Question: My iOS iPhone simulator quit looking like an iPhone for some reason. Now it looks more like an iPad. Just yesterday it looked like an iPhone4/5 depending on my device selection.
Here is an example of the odd look: <URL>

Anyone know how to get it to look like an iPhone again? I want this for capturing demo shots.
Thanks
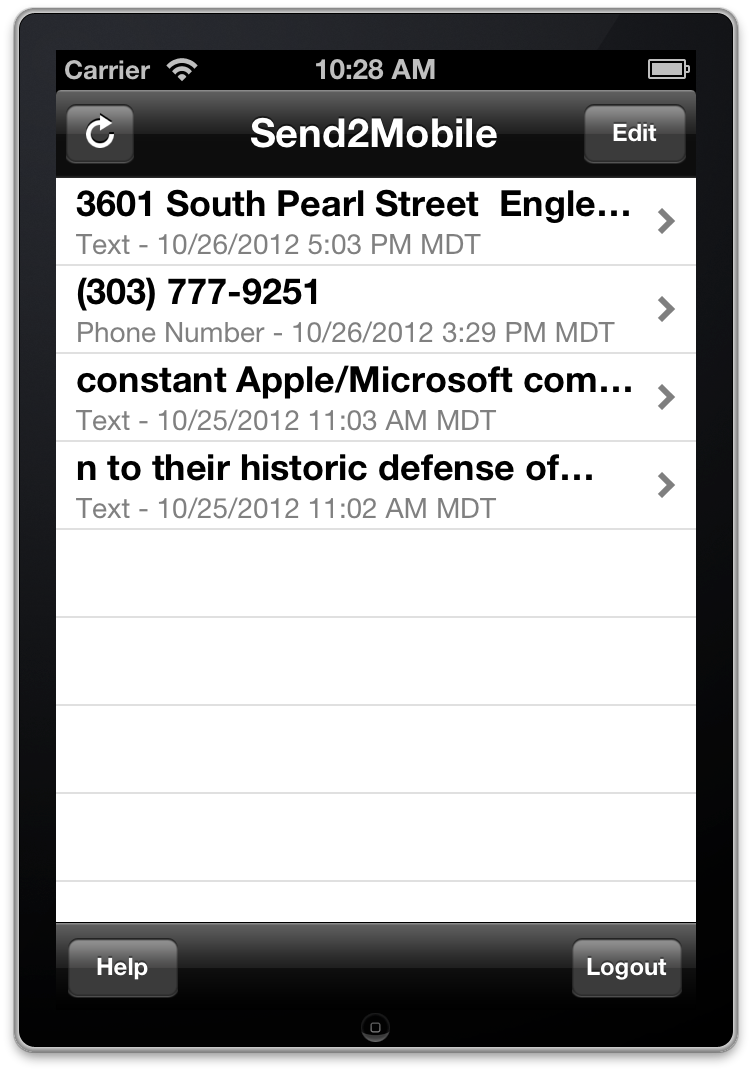
Answer: I have observed that the simulator will show this view if it is launched on a non-Retina screen. If I run the same app & same simulator on a retina screen, it will show the actual iPhone 4/5 frame.
If you do not have a Retina MBP, you might try enabling HiDPI mode on your Mac and then restarting the simulator. But I don't know for sure if this will work. See: <URL>